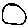
Label: circle